Question: I'm trying to move one view by dragging another using Auto Layout. My scene looks like this:

This turquoise view is a view which I want to drag by touching it and the red one below is a view which should follow the view which I'm dragging. I added constraint between these views which is Vertical Spacing constraint with constant equal 0.
I added timer which moves upper smaller view one pixel per second but unfortunately the red one is still in the same place.
'''
@implementation ViewController {
NSTimer *_timer;
}
- (IBAction)onDragButtonPressed:(id)sender {
_timer = [NSTimer scheduledTimerWithTimeInterval:1 target:self selector:@selector(_onDrag) userInfo:nil repeats:YES];
}
- (void)_onDrag {
self.draggable.center = CGPointMake(self.draggable.center.x, self.draggable.center.y - 1);
[self.dragged setNeedsDisplay];
}
'''
I've also tried with custom made constraint like this:
'''
NSLayoutConstraint *constraint = [NSLayoutConstraint constraintWithItem:self.dragged attribute:NSLayoutAttributeTop relatedBy:NSLayoutRelationEqual toItem:self.draggable attribute:NSLayoutAttributeBottom multiplier:1 constant:0];
[self.view addConstraint:constraint];
'''
But without any positive results.
What should I do to implement this behaviour correctly?
Thank you in advance.
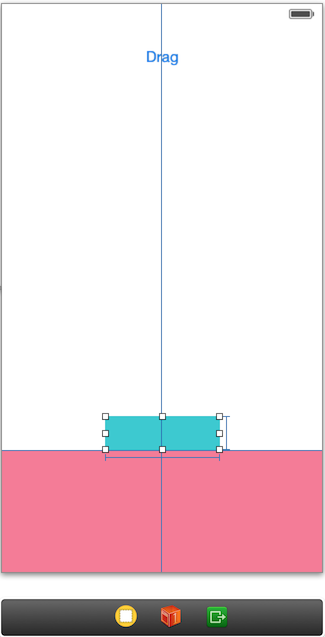
Answer: When you use AutoLayout you lose your frames and centers. Instead you rely on the constant value of 'NSLayoutConstraints'. So your code that needs to change is here:
'''
- (void)_onDrag {
self.draggable.center = CGPointMake(self.draggable.center.x, self.draggable.center.y - 1);
[self.dragged setNeedsDisplay];
}
'''
make it something more like
'''
- (void)_onDrag:(UIPanGestureRecognizer *)gesture {
self.draggableConstraint.constant = [gesture locationInView:self.view].y;
[self.view layoutIfNeeded];
}
'''
Note the 'UIPanGestureRecognizer'. Instead of a button, you should consider a simple view with a gesture recognizer designed for moving views. Then your 'OnDrag:' method can ask the gesture where the touch is and update your 'self.draggableConstraint' accordingly. You may need to do some adjustments such as 'constant = (GESTURE LOCATION Y) - (DRAGGABLE STARTING Y);' to handle the offset. The magic sauce here is that you hold on to a constraint and then change its constant before calling '-[UIView layoutIfNeeded]' which triggers an immediate recalculation of all constraints.'